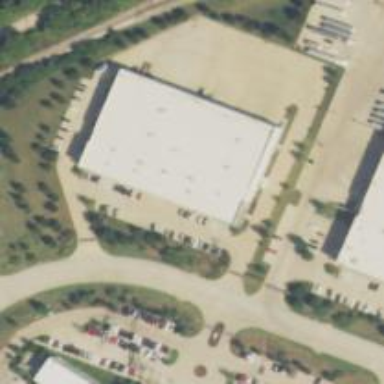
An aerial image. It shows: Warehouse.